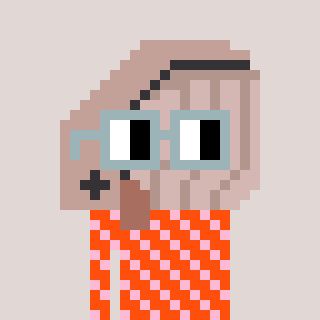
a pixel art character with square dark gray glasses, a whale-shaped head and a orange-colored body on a warm background